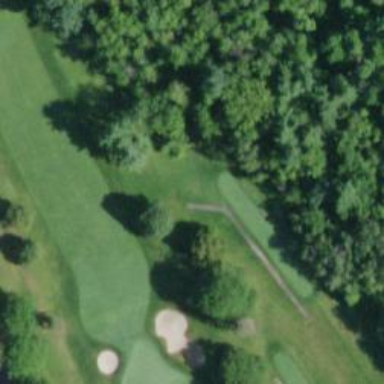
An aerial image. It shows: Service road used as golf cart path.